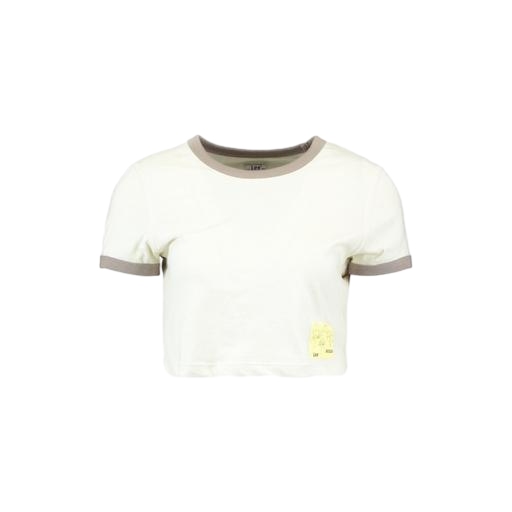
crop tee, cropped t-shirt, only white t-shirt, white background